Question: I have noticed that when I have text in my inline-block divs they move down instead of staying in place how can I fix this so that is stays in line with the others with text inside?
Screenshot

HTML
'''
<html>
<head>
<title>My Web site</title>
<meta charset="UTF-8">
<meta name="viewport" content="width=device-width">
<link rel="stylesheet" href="home.css">
</head>
<body>
<div id="container">
<div id="jumbotron">
</div>
<center>
<div class="listbox">
<h1>exapmle</h1>
</div>
<div class="listbox">
</div>
<div class="listbox"></div>
</center>
<!-- container end div -->
</div>
</body>
</html>
'''
CSS
'''
#container{
height:100%;
width:100%;
background-color: #669999;
padding: 5px 5px 5px 5px;
}
.listbox{
height: 250px;
width: 250px;
background-color: #003333;
display:inline-block;
border-radius:5px;
}
#jumbotron{
margin:2px auto 5px auto;
background-color:black;
border-radius:5px;
height:450px;
width:900px;
color:#ffffff;
}
'''
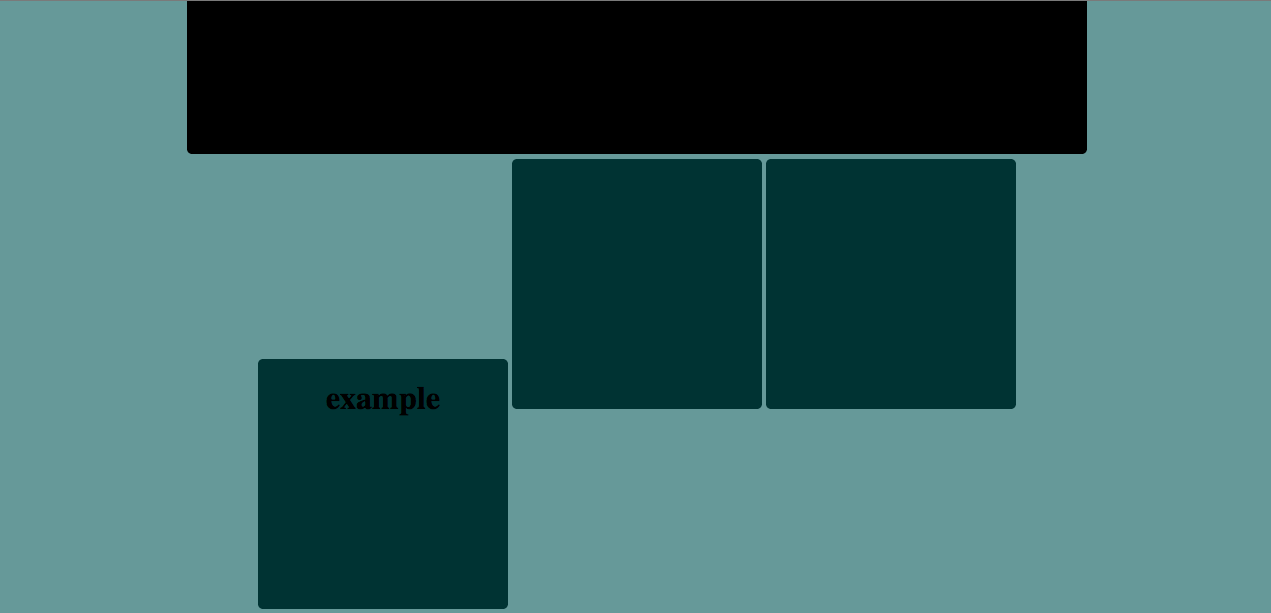
Answer: It's happening, because browser is trying match the of all elements.
Add 'vertical-align: middle' to '.listbox'